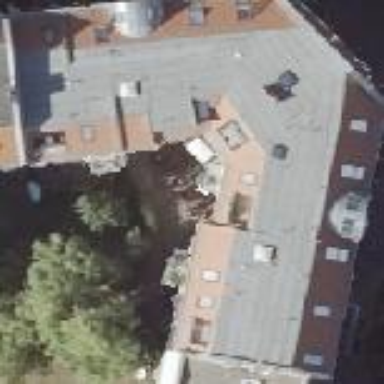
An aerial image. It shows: Building consisting of apartments with double saltbox roof shape.